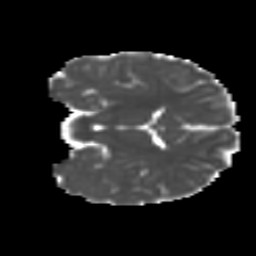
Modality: MD
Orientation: coronal
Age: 10
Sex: male
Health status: ill
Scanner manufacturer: ge
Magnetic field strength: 3 T
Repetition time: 6.752 s
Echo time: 0.079 s